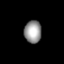
Tissue: lung
Cell type: Epithelial cells
Senescence score: 0.2434
Nuclear area (px): 376
Mean DAPI intensity: 152.705